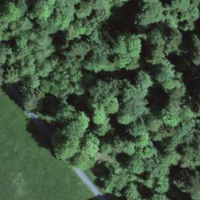
EUNIS habitat code: 41
Species observed at this site:
Pseudotsuga menziesii
Petasites albus